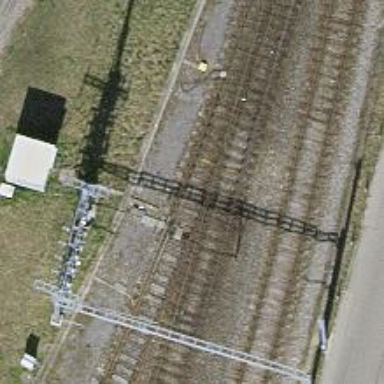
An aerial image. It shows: Railway switch.